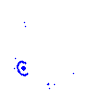
Particle: proton